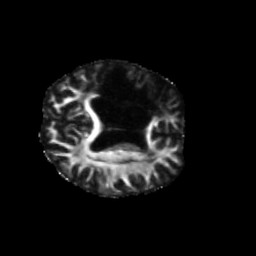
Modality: FA
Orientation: axial
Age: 66
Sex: female
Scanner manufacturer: siemens
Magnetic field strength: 3 T
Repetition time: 5.47 s
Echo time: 0.0854 s